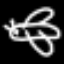
Label: airplane